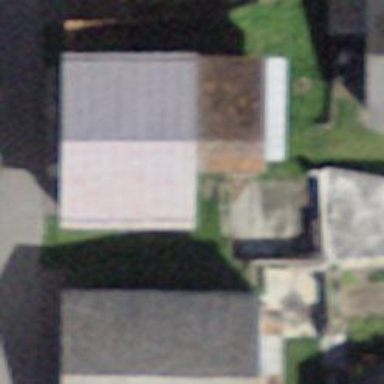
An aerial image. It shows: Simple house.